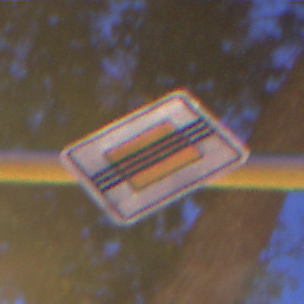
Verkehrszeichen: EndeVorfahrtsstrasse
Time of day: Night
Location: Outdoor (Urban)
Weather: Clear
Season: NotSpecified
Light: Artificial